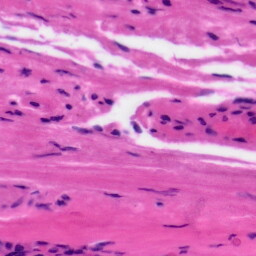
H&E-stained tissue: Tonsil